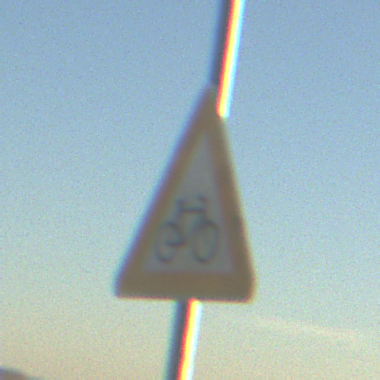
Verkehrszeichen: RadverkehrLinks
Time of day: SunriseSunset
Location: Outdoor (Nature)
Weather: Clear
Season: NotSpecified
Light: Natural